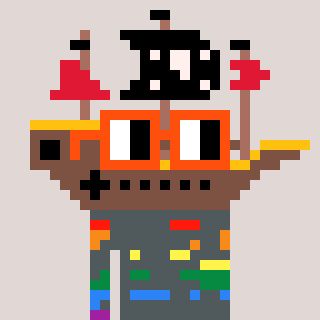
a pixel art character with square orange glasses, a pirateship-shaped head and a red-colored body on a warm background